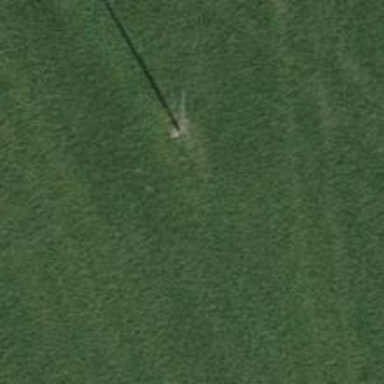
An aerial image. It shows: Straight power pole managing the electricity lines.